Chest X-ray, AP view. Patient: 61 years old, sex F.
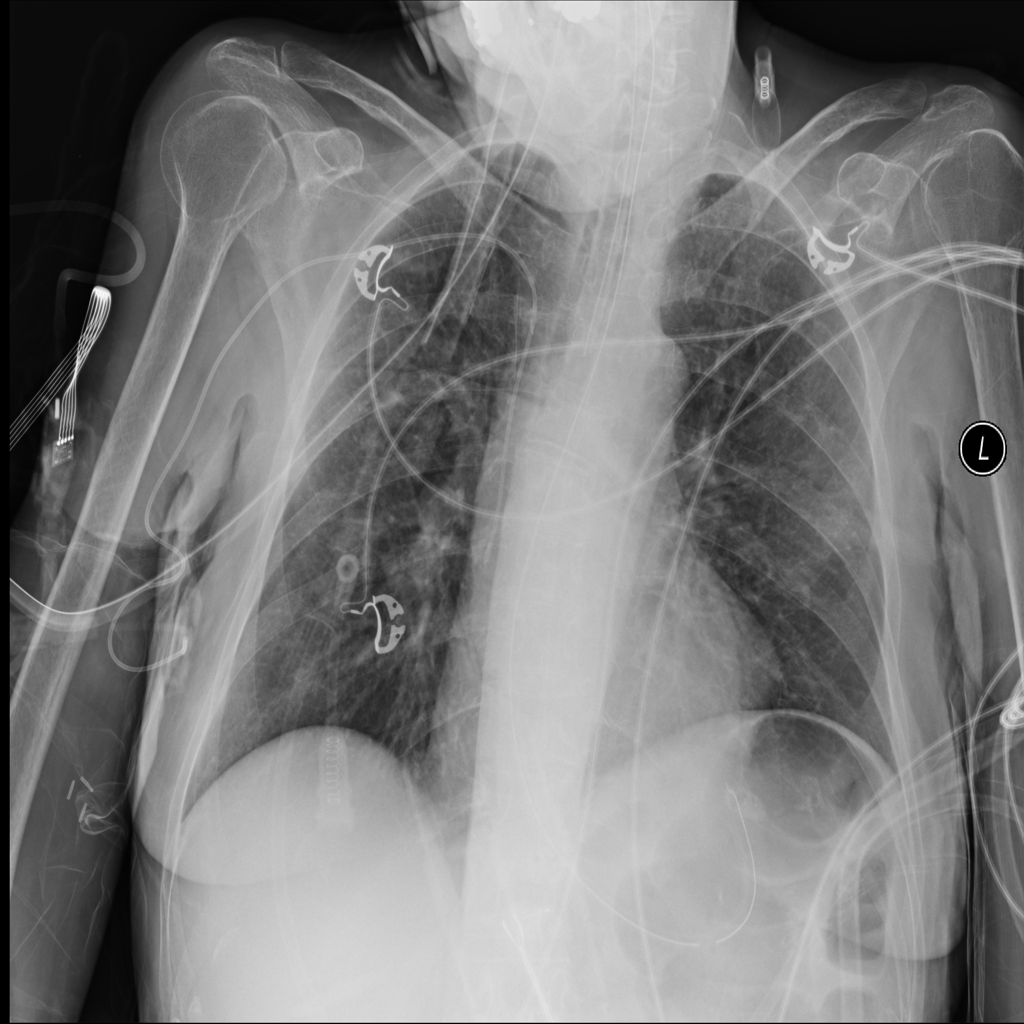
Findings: No Finding